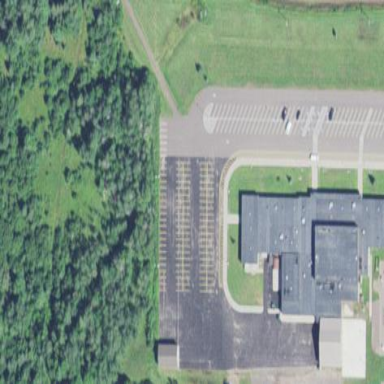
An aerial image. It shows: School building.